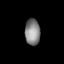
Tissue: skin
Cell type: Others
Senescence score: 0.7466
Nuclear area (px): 392
Mean DAPI intensity: 132.056